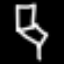
Label: chair